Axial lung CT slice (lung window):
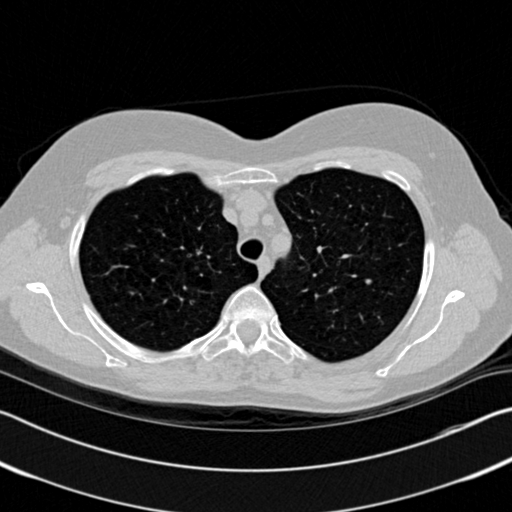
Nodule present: no